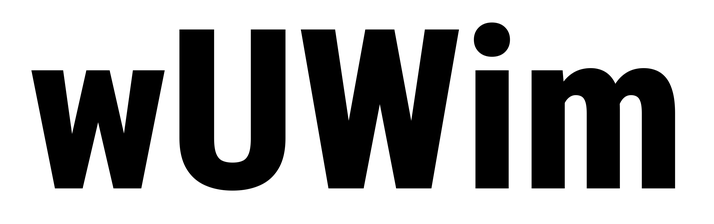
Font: Roboto_Condensed_ExtraBold